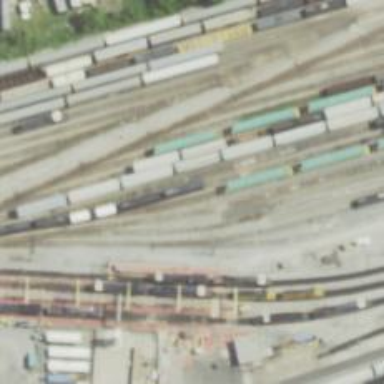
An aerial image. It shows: Rail spur service.